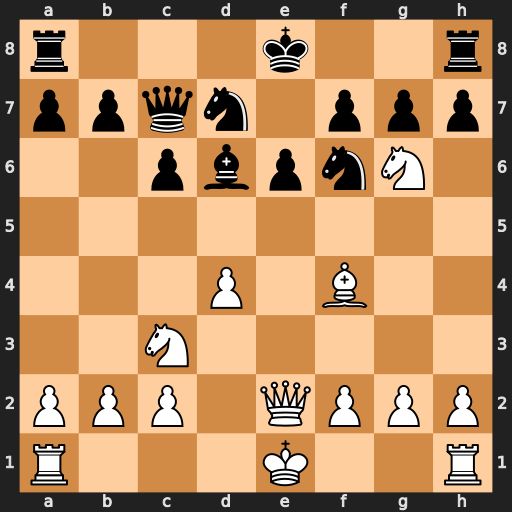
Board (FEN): r3k2r/ppqn1ppp/2pbpnN1/8/3P1B2/2N5/PPP1QPPP/R3K2R
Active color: w
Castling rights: KQkq
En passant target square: -
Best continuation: Bxd6 Qxd6 Nxh8